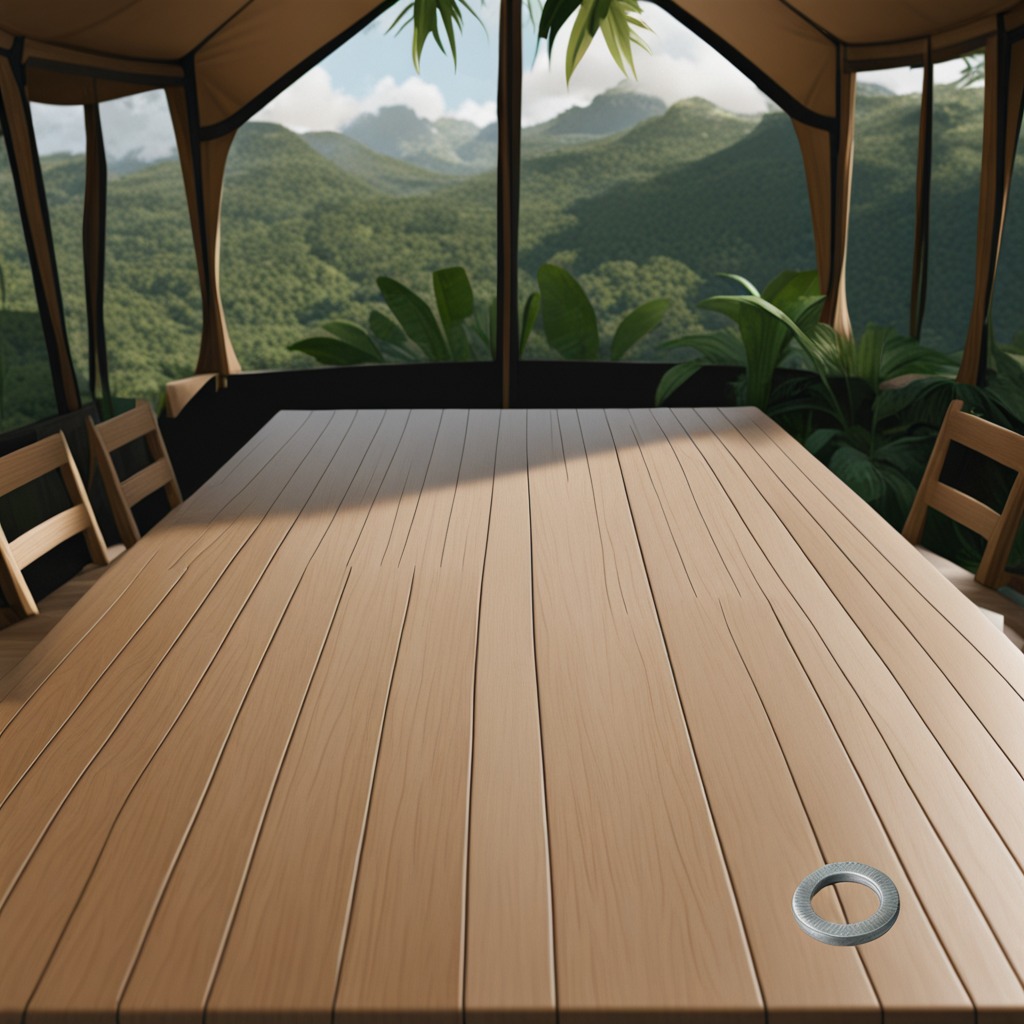
A flat metal washer is lying on a wooden table inside a jungle field workshop tent humid ambient light worn but